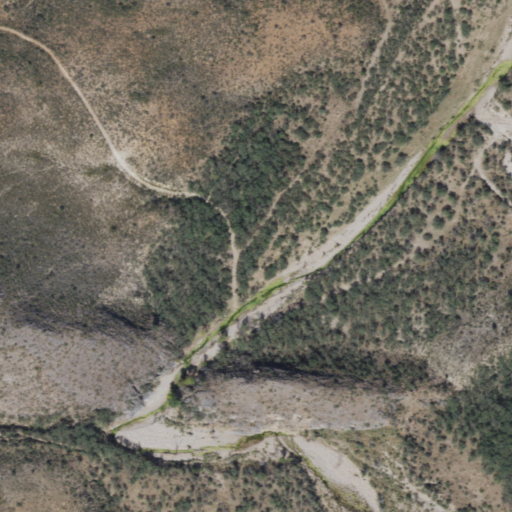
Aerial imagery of gap in Arizona named The Narrows containing shrub and woody wetlands